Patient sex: M
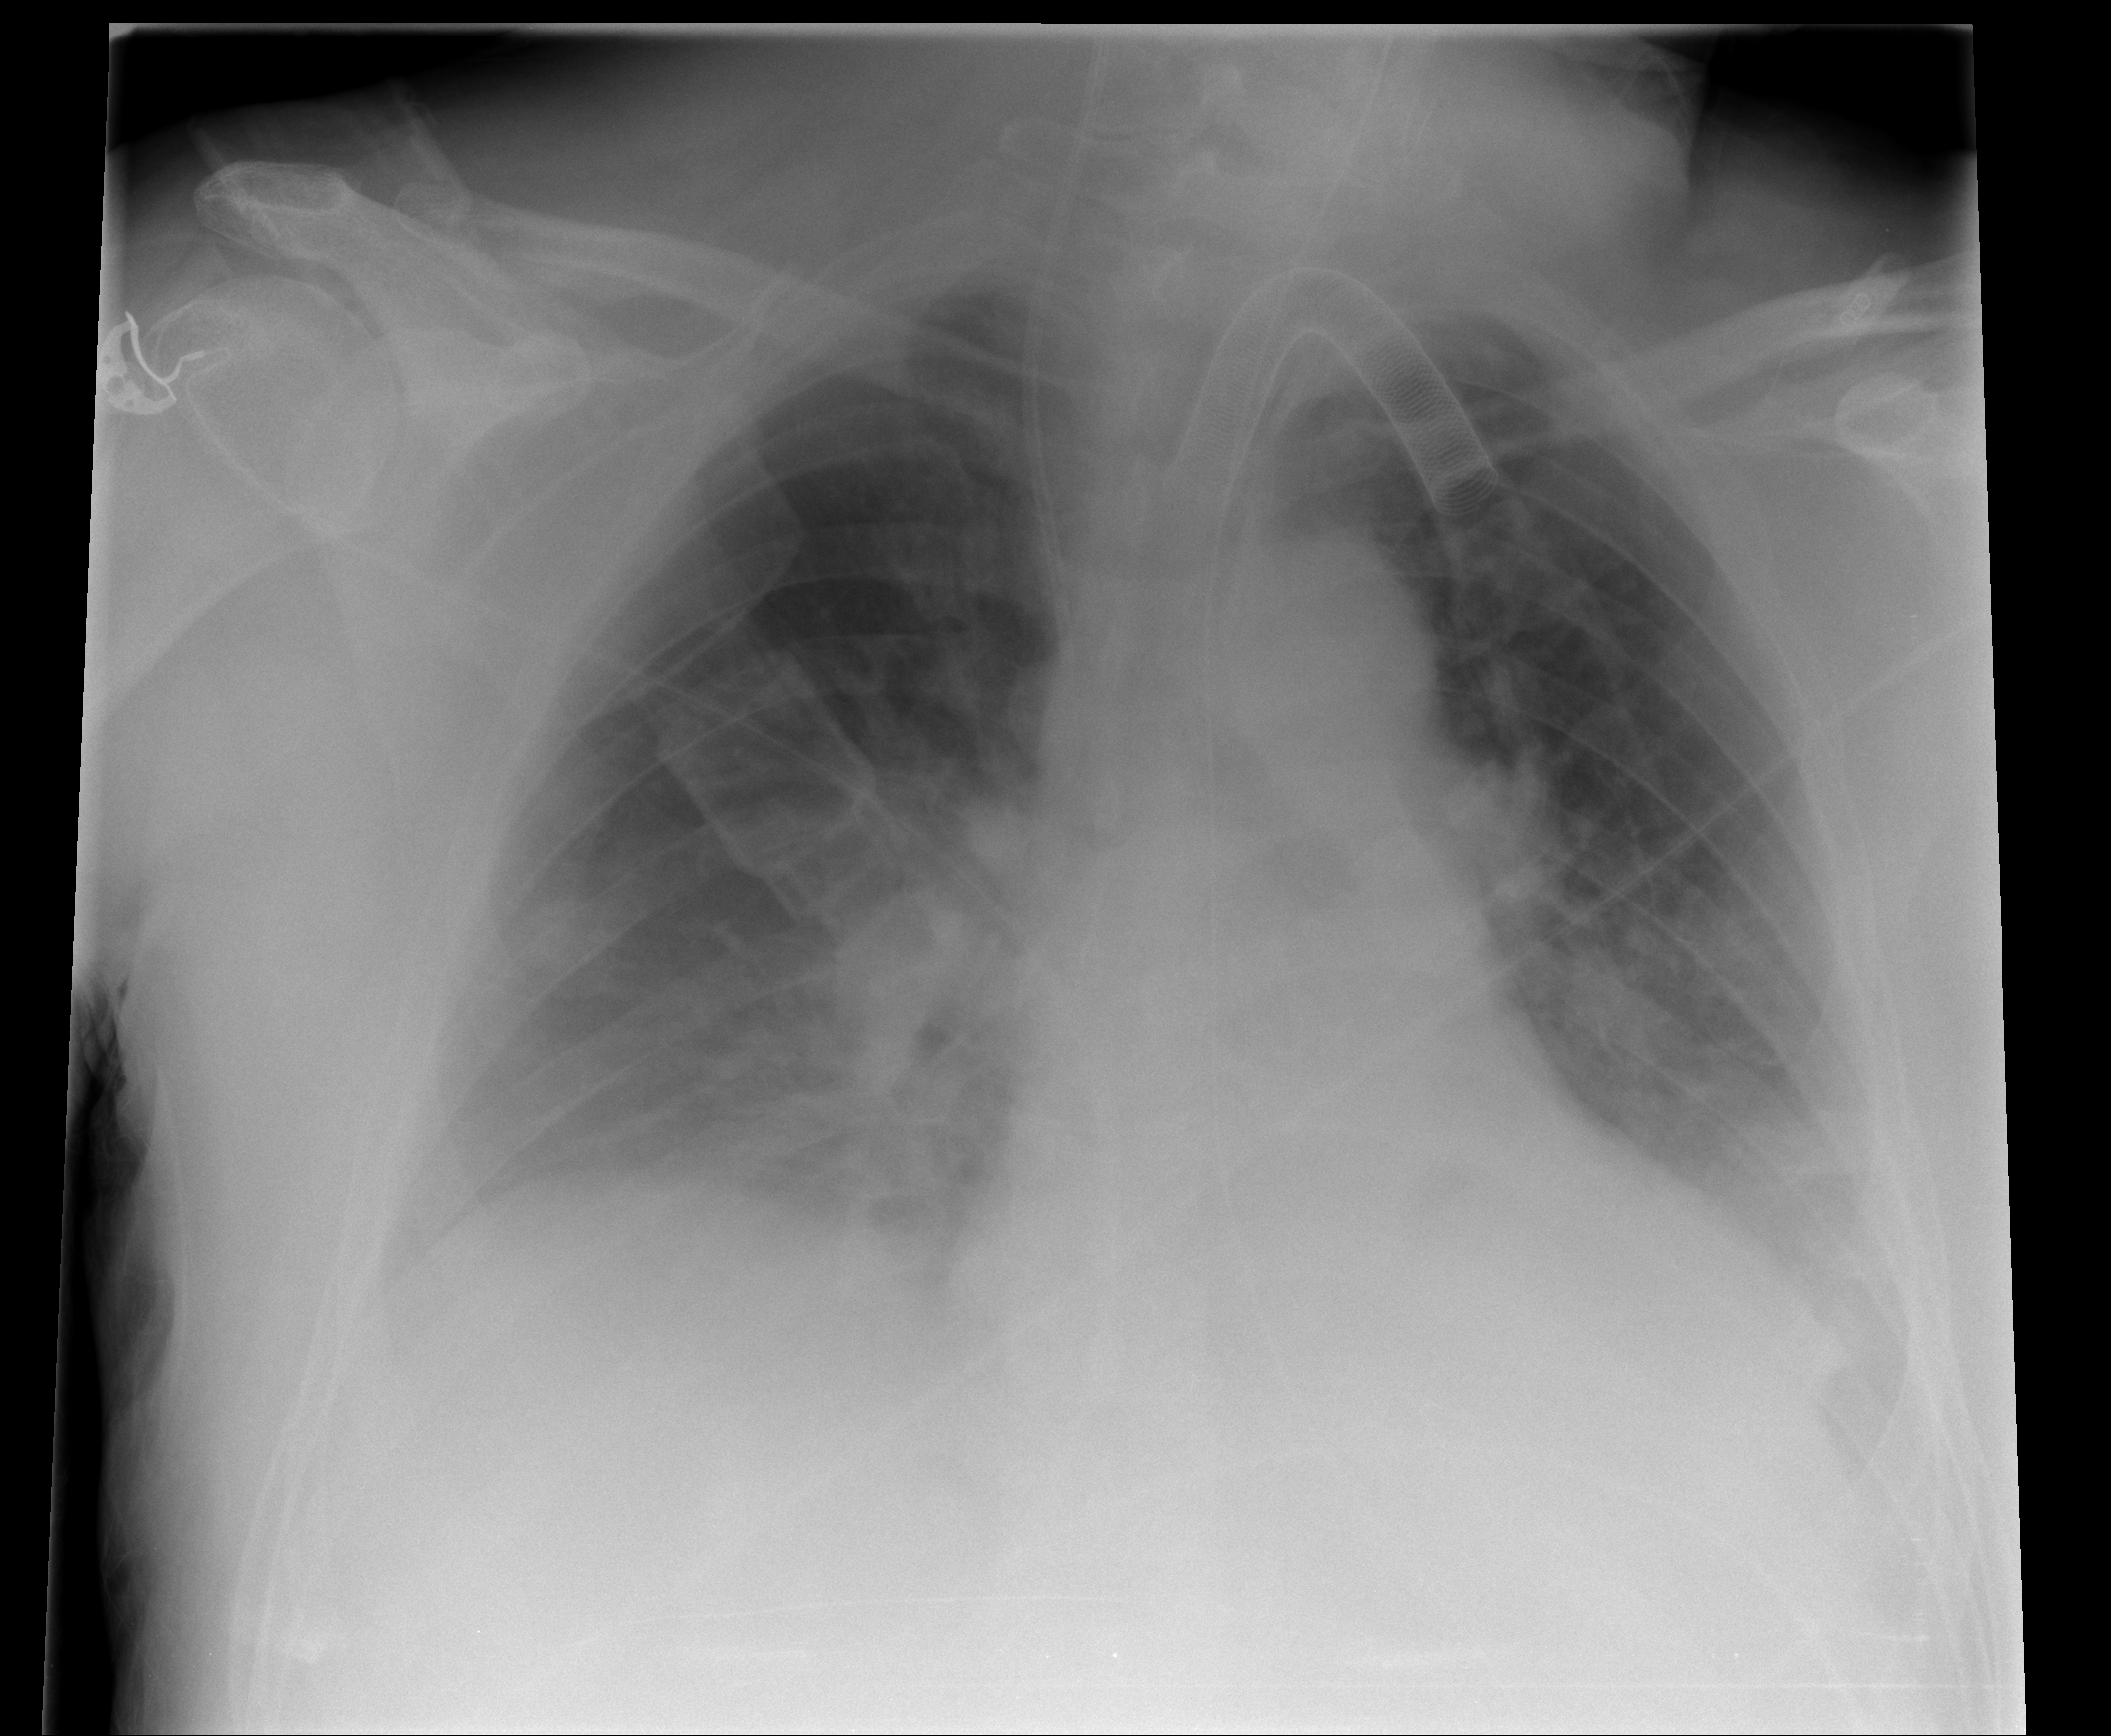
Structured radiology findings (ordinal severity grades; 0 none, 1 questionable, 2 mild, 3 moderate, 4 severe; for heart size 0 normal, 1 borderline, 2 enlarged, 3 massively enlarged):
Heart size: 0
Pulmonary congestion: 2
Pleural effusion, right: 0
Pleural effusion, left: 0
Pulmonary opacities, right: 0
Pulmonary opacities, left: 2
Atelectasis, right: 2
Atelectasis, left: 0